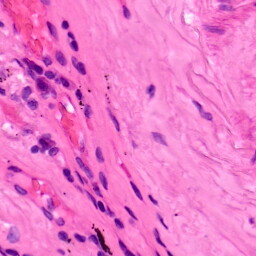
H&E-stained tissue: Lung